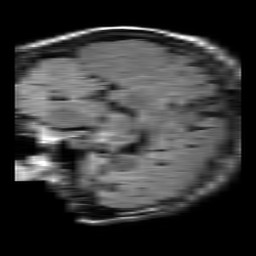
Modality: FLAIR
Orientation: sagittal
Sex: female
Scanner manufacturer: philips
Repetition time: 11 s
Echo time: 0.125 s